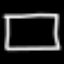
Label: square